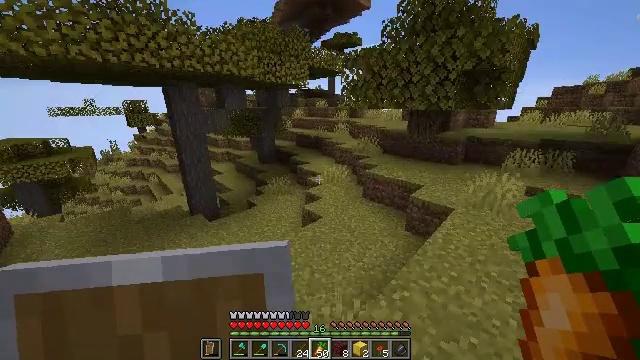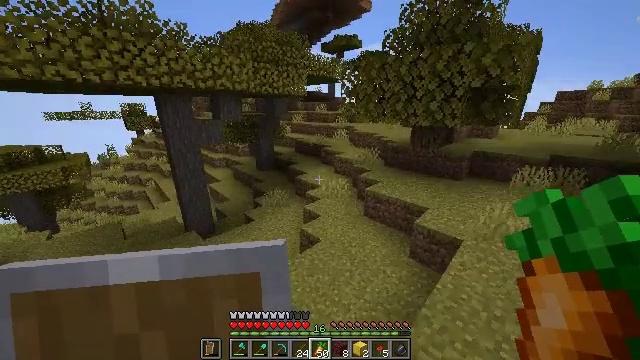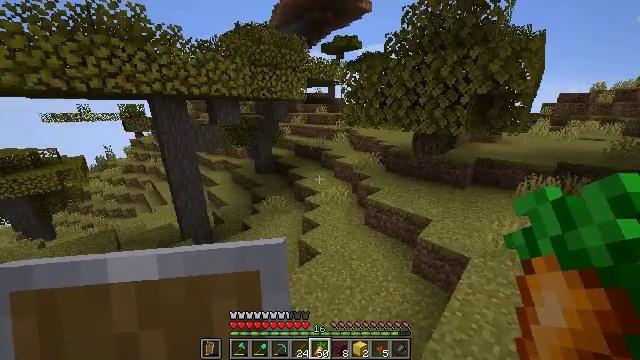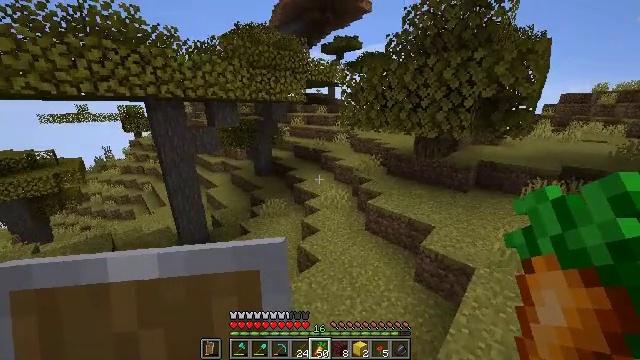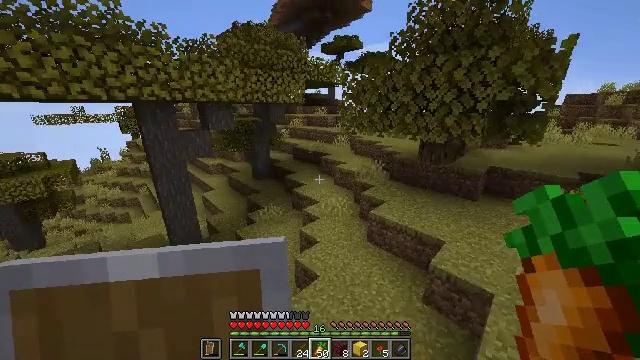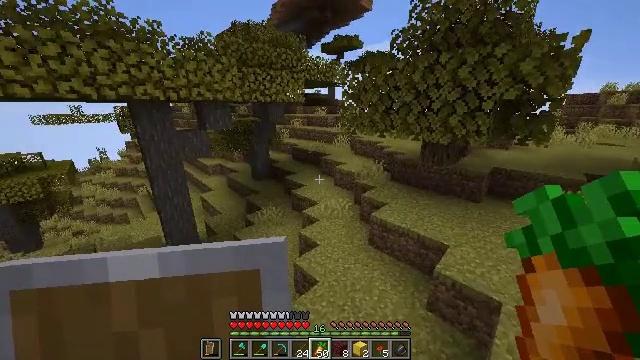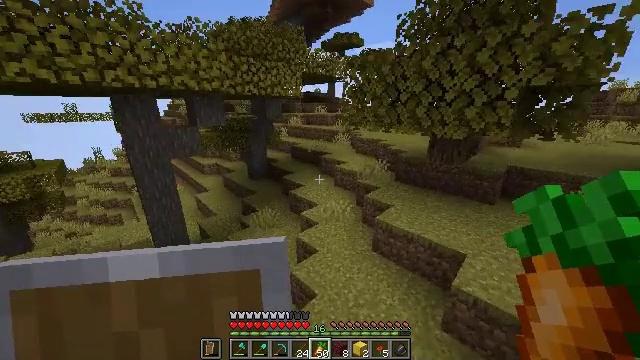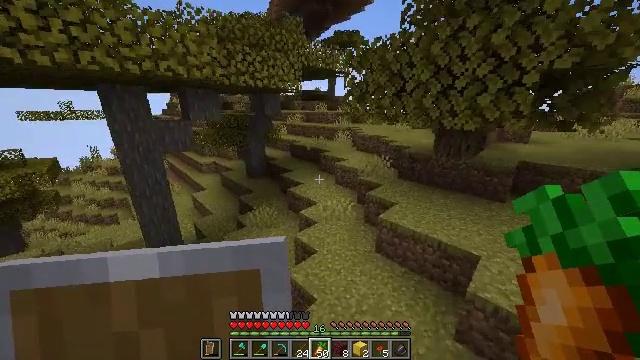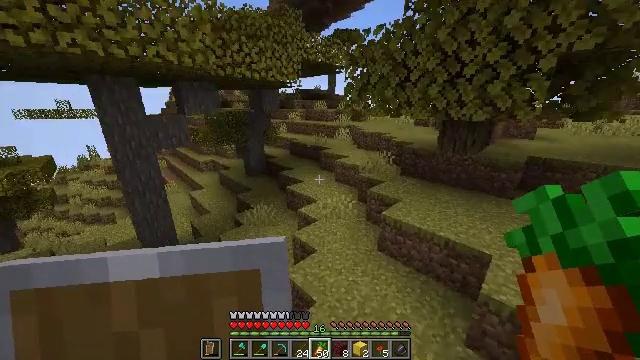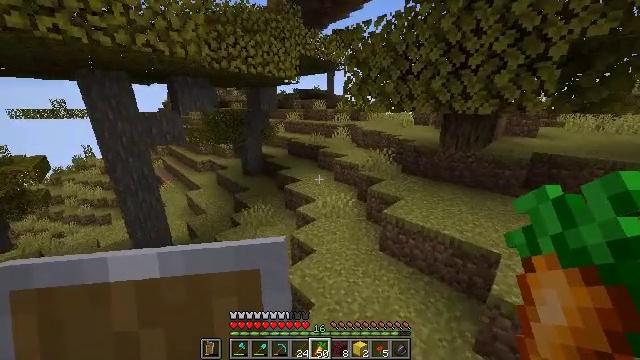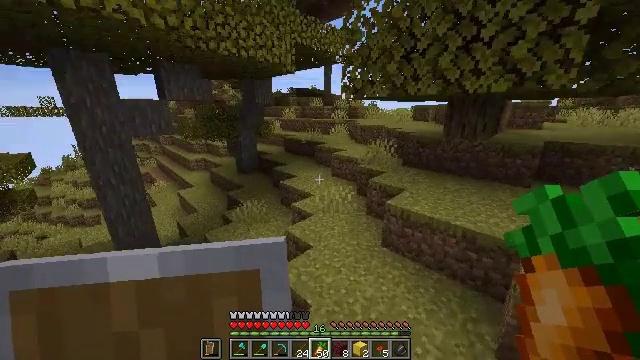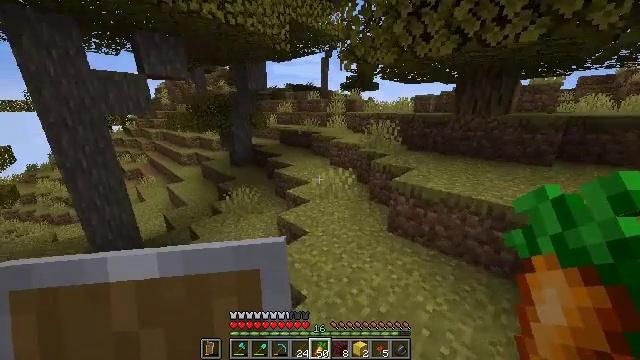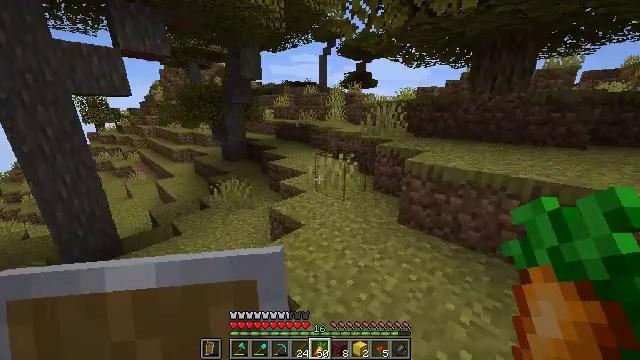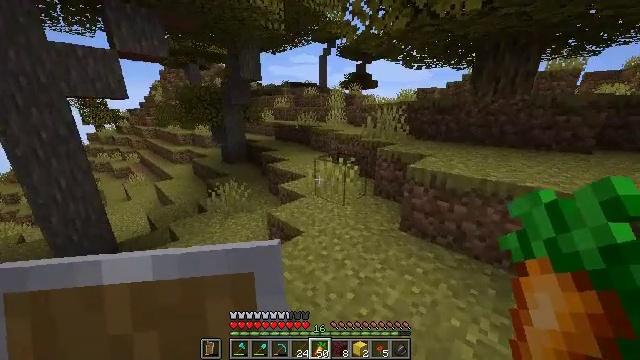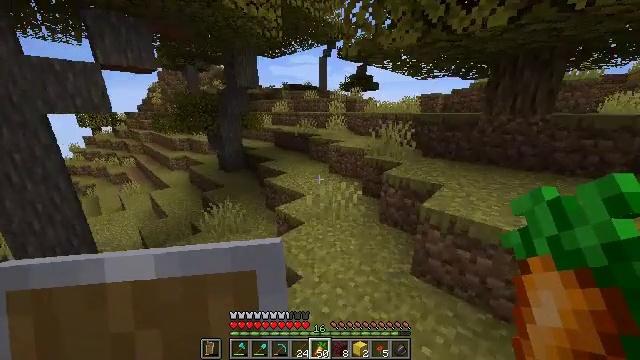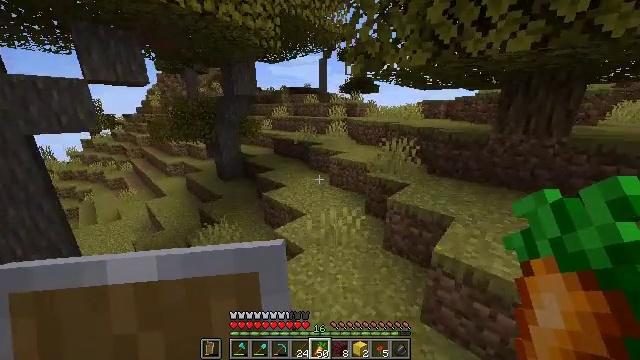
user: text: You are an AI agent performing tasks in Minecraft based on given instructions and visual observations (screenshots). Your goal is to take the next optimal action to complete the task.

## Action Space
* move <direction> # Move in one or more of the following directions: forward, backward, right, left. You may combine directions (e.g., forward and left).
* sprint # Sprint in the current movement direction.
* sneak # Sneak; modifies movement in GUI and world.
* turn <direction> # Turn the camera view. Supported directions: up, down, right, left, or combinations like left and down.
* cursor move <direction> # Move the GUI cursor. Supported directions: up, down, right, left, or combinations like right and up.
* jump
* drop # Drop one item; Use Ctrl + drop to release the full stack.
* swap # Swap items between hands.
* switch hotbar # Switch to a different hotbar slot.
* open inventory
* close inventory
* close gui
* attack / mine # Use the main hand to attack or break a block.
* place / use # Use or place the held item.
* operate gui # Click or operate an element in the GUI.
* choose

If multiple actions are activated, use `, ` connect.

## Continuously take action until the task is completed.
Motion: motion action
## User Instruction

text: Drop a carrot.
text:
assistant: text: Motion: move forward, sprint, jump
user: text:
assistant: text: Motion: move forward, sprint, jump
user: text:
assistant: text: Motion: move forward, sprint, jump
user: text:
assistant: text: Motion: move forward, sprint, jump
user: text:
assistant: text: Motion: move forward, sprint, jump
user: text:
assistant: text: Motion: move forward, sprint, jump
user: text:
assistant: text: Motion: move forward, sprint, jump
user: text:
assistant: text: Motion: move forward, sprint, jump
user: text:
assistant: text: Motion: move forward, sprint, jump
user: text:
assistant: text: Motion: move forward, sprint, jump
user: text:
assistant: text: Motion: move forward, sprint, jump
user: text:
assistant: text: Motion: move forward, sprint, jump
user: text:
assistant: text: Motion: move forward, sprint, jump
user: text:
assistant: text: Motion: move forward, sprint, jump
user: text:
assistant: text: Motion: move forward, sprint, jump
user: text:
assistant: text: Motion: move forward, sprint, jump
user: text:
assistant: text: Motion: move forward, sprint, jump
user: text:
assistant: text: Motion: move forward, sprint, jump
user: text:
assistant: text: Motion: move forward, sprint, jump
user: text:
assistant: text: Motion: move forward, sprint, jump
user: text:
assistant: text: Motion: move forward, sprint, jump
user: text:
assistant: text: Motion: move forward, sprint, jump
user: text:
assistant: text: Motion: move forward, sprint, jump
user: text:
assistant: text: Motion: move forward, sprint, jump
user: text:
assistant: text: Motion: move forward, sprint, jump
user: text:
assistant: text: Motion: move forward, sprint, jump
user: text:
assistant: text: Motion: move forward, sprint, turn left, jump
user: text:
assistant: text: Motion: move forward, sprint, turn left and down, jump
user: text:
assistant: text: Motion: move forward, sprint, turn left and down, jump
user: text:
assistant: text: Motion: move forward, sprint, jump